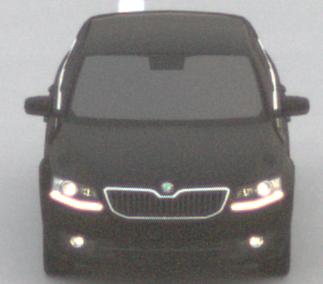
Make: Skoda
Model: Octavia 1.2 TSI
Detailed model: Octavia (III) Limousine
Model produced from: 2013/02
Model produced until: 2015/04
Doors: 5
Color: black
Road condition: dry road
Daytime: sunrise or sunset
Contrast: low contrast